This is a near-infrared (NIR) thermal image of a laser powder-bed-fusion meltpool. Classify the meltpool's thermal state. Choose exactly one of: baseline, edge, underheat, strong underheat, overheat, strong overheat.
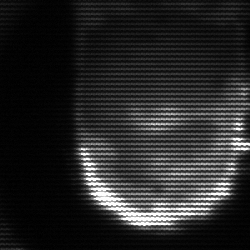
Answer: baseline